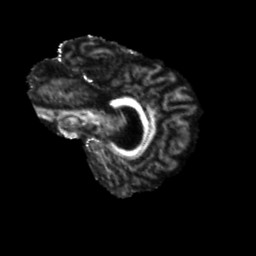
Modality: FA
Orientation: sagittal
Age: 76
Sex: female
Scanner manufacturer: siemens
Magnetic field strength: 3 T
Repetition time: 5.25 s
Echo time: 0.08 s